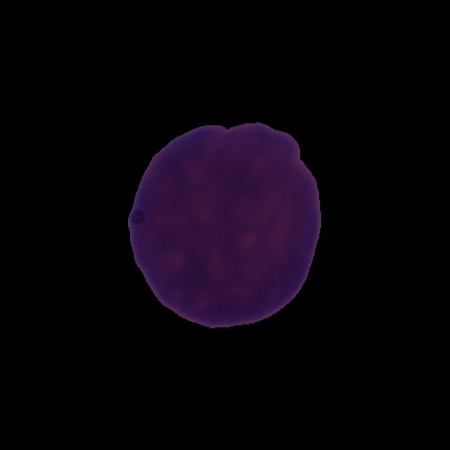
Label: cancer